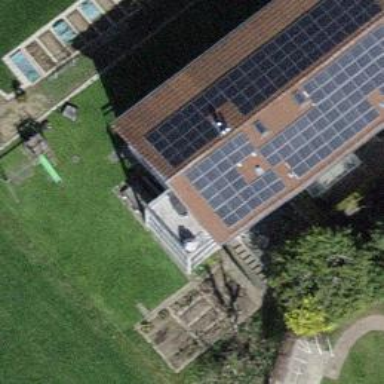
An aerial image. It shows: Solar power generator utilizing photovoltaic technology with solar photovoltaic panels.